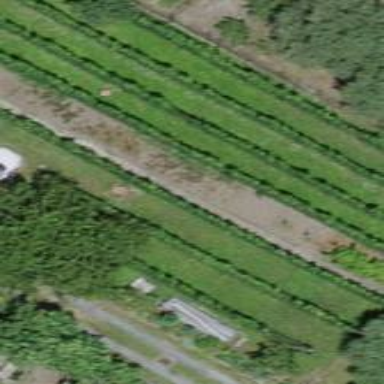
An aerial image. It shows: Vineyard with grape crops.